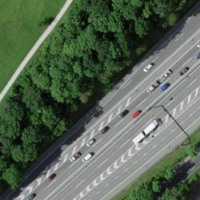
EUNIS habitat code: 57
Species observed at this site:
Milvus milvus